Fundus camera: zeiss
Shooting center: fovea
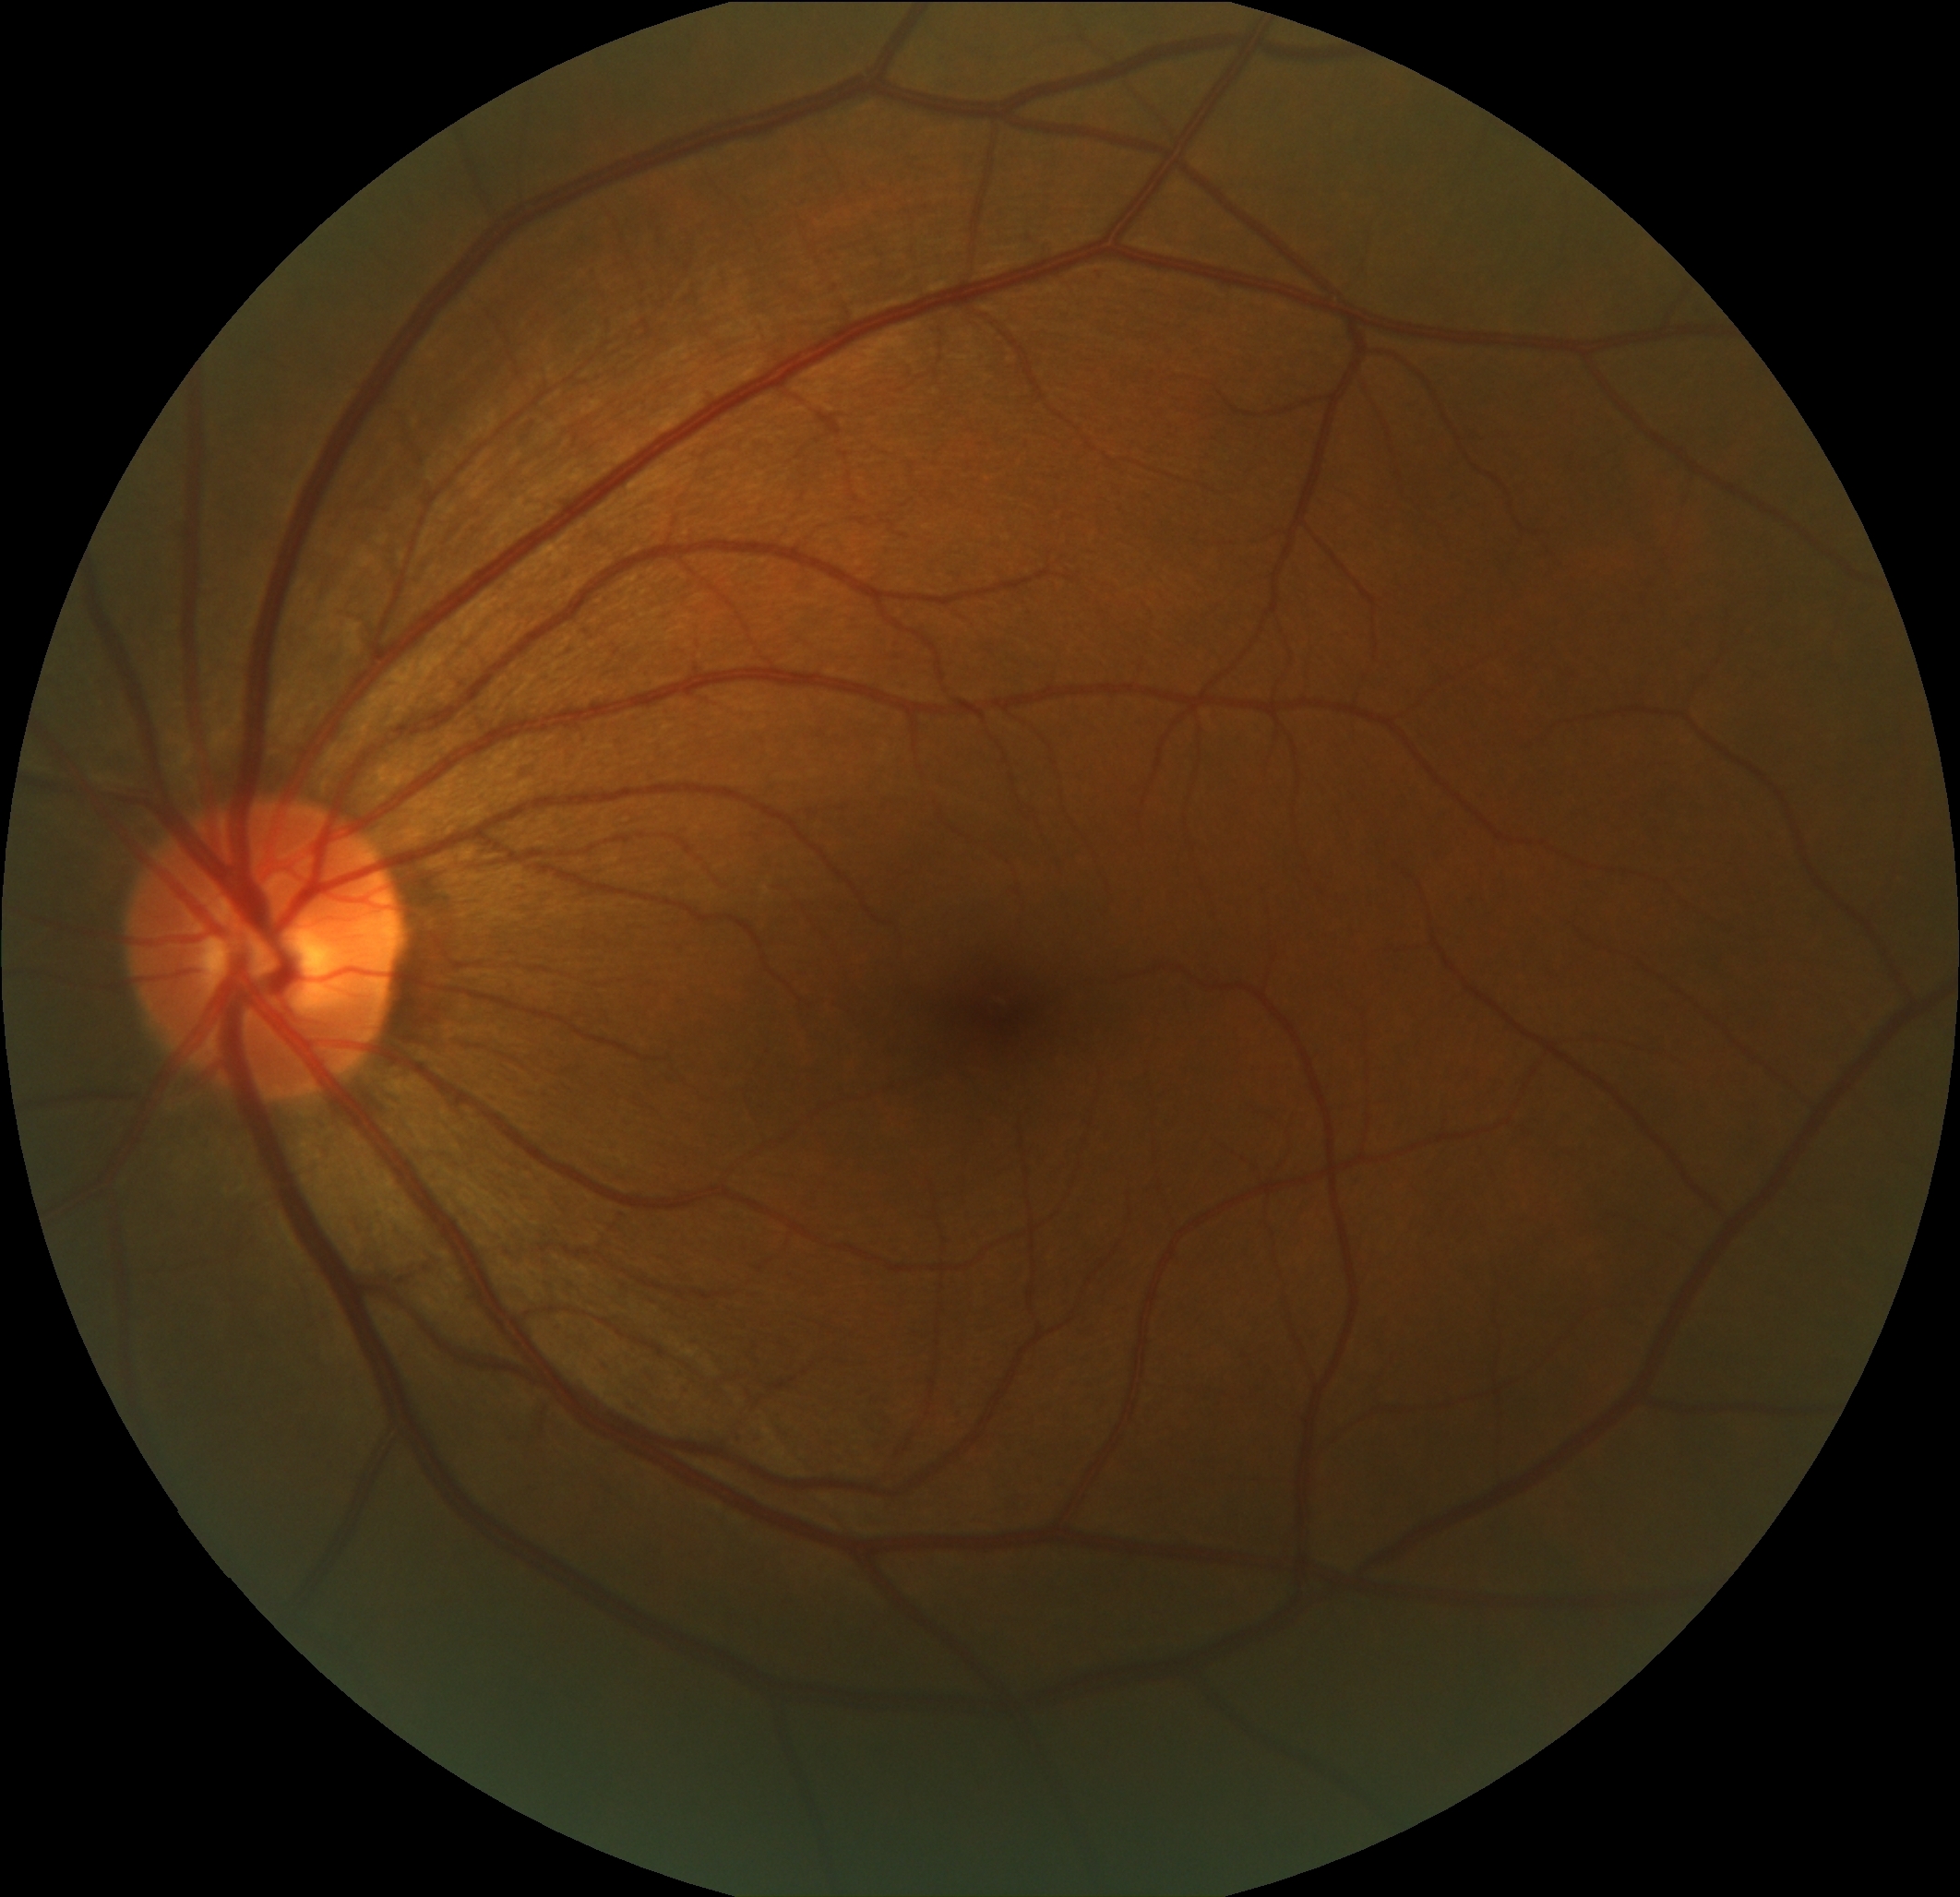
Pathologic myopia: no
Patchy retinal atrophy: absent
Retinal detachment: absent